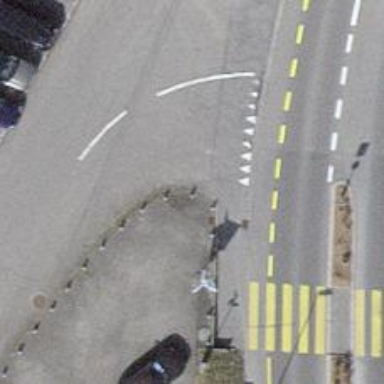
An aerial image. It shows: Bollard barrier.